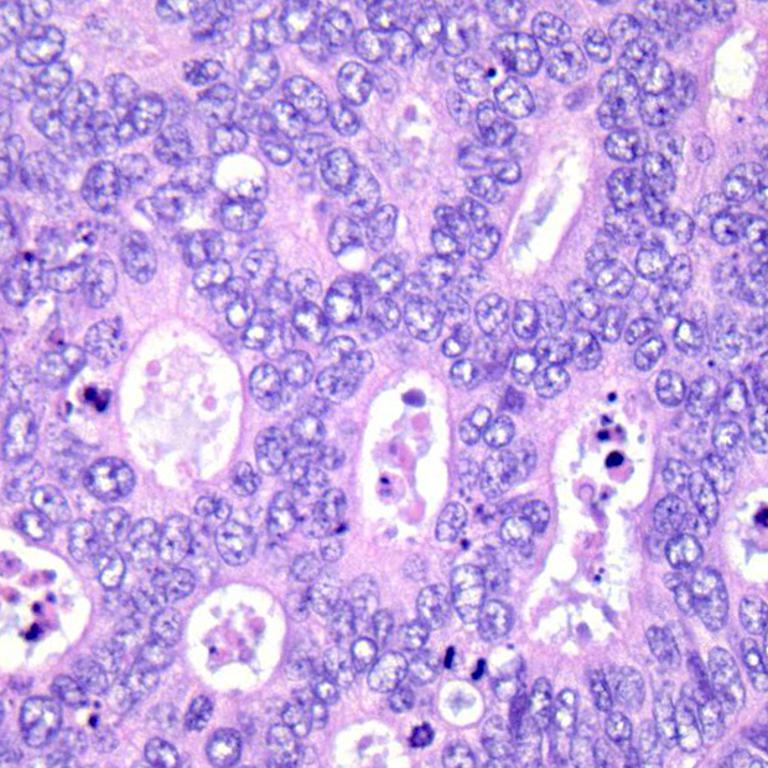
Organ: colon
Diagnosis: adenocarcinomas